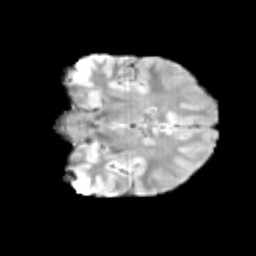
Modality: T2w
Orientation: coronal
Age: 13
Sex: male
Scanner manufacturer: siemens
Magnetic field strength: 3 T
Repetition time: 3.8 s
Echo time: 0.07 s